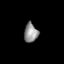
Tissue: skin
Cell type: Epithelial cells
Senescence score: 0.248
Nuclear area (px): 253
Mean DAPI intensity: 147.36